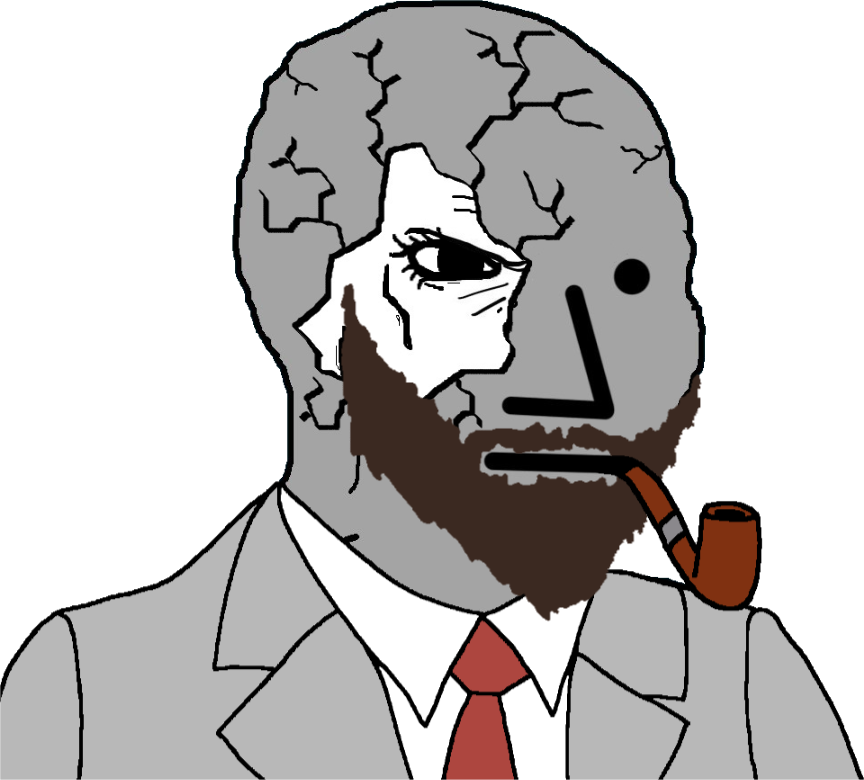
Label: 5_NPC